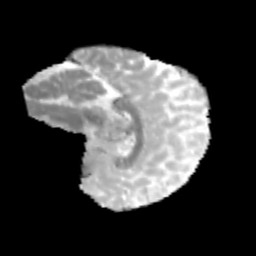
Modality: MD
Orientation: sagittal
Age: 11
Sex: male
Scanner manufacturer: siemens
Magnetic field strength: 3 T
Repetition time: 3.8 s
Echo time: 0.07 s